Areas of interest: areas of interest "Comprehensive Gymnasium"
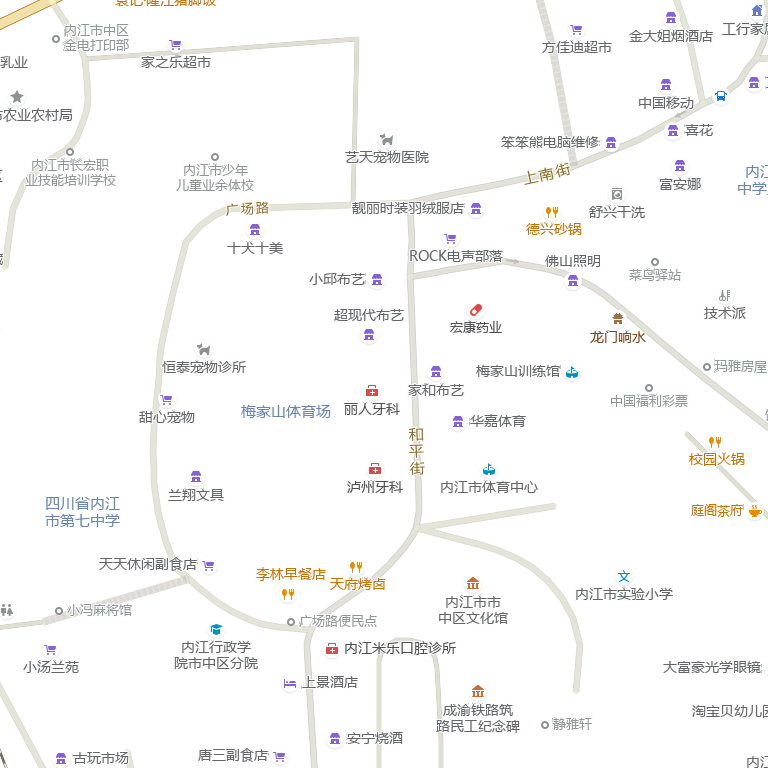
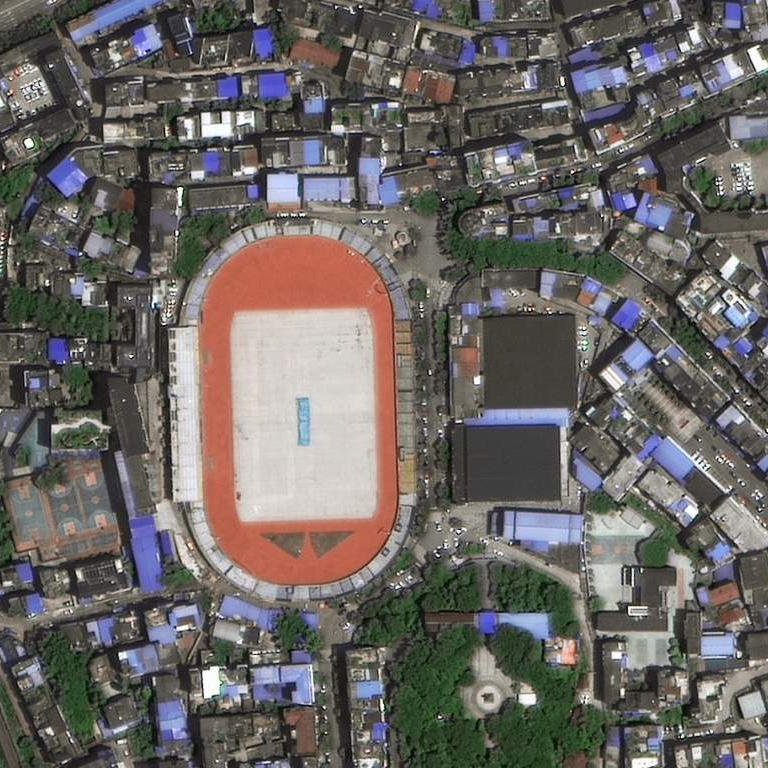